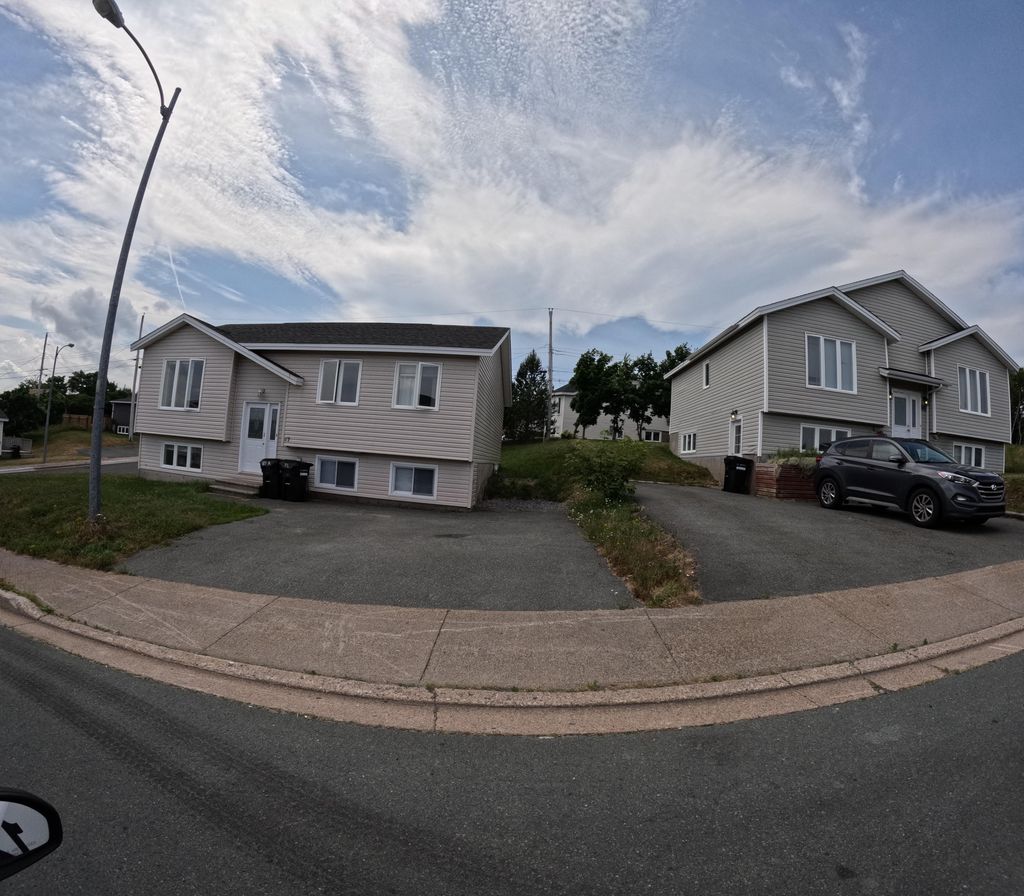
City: st_johns